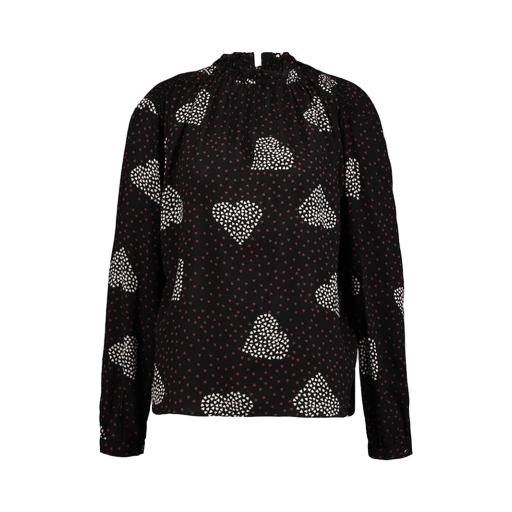
black heart print blouse, black petite printed mock-neck top only macy, black petite printed top only macy, white background